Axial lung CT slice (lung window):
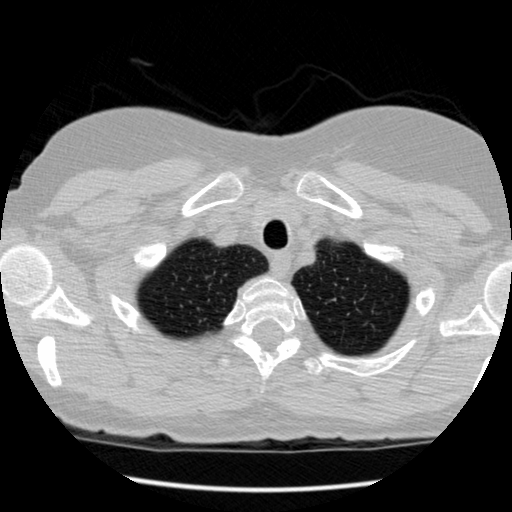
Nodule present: no